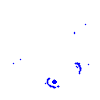
Particle: kaon